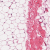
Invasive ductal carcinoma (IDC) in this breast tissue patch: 0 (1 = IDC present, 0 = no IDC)